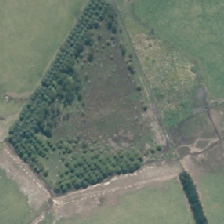
Land cover: shortrotation_cropland